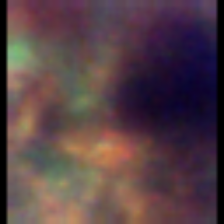
Taxon: Unknown_detritus
Group: Unknown